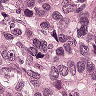
Metastatic tissue present: yes